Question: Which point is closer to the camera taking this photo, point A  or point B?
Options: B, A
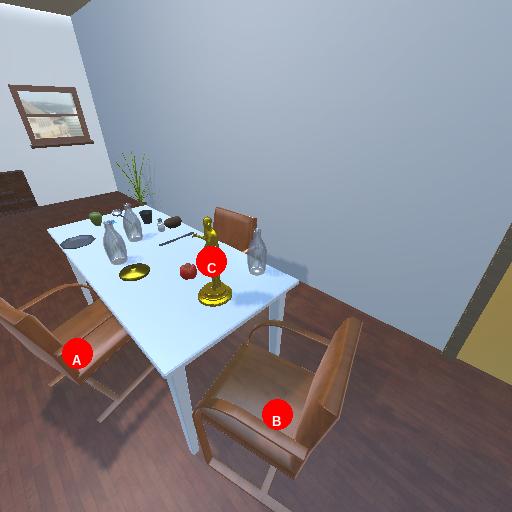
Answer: B